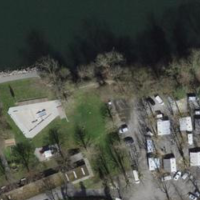
EUNIS habitat code: 53
Species observed at this site:
Hedera helix